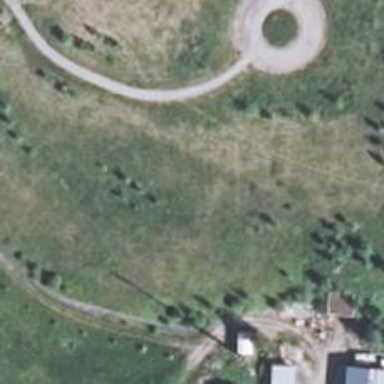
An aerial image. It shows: Grassy area designated as golf tee.